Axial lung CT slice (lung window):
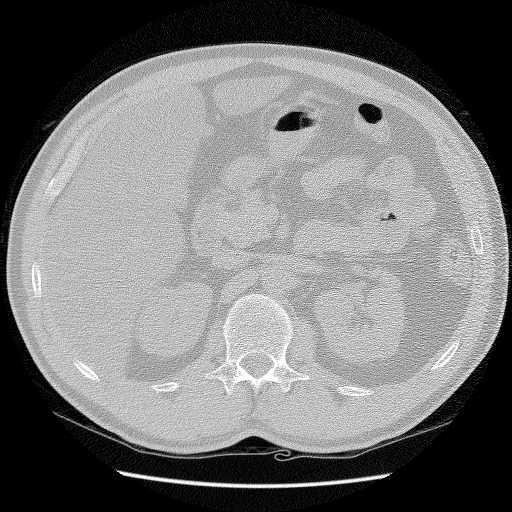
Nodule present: no